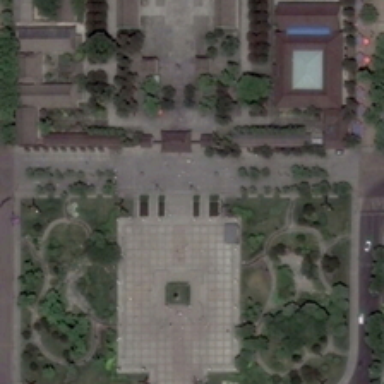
The square surrounded by trees is divided into many parts .